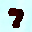
Label: 7